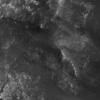
Atmospheric dust classification: not_dusty